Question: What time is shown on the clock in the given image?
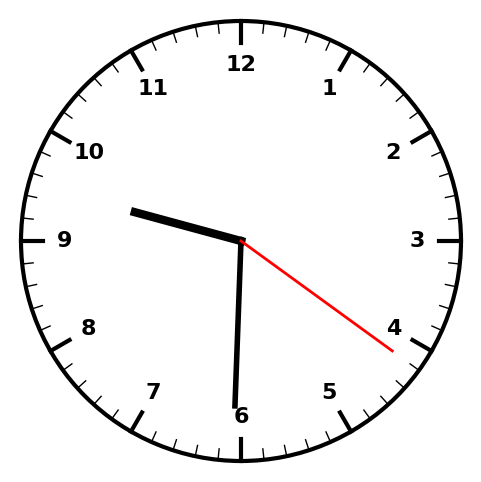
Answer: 09:30:21